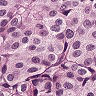
Metastatic tissue present: yes